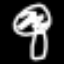
Label: mushroom